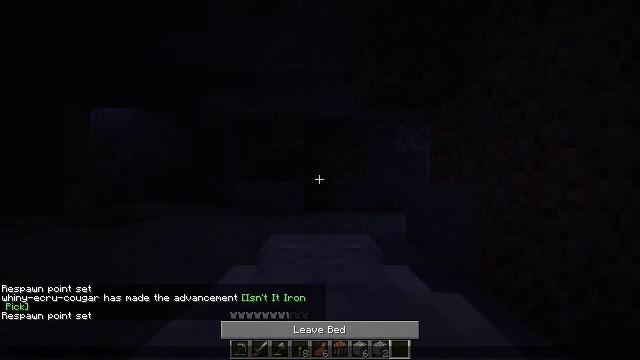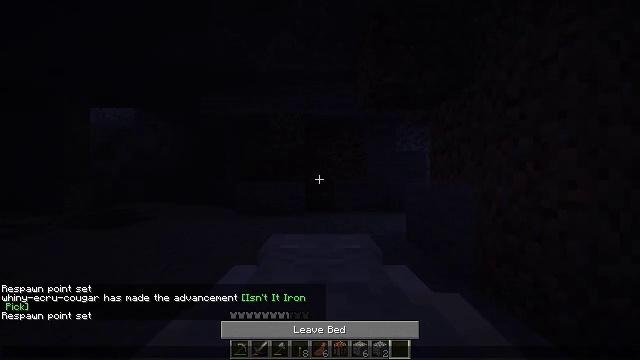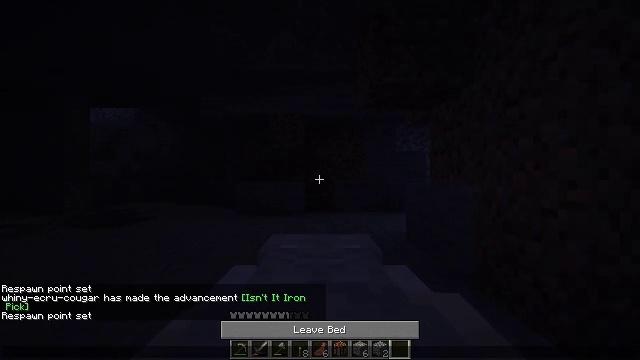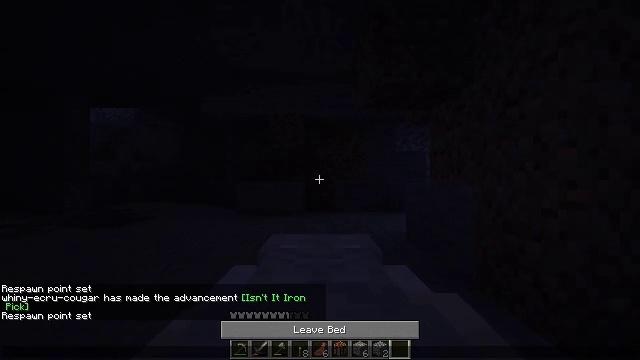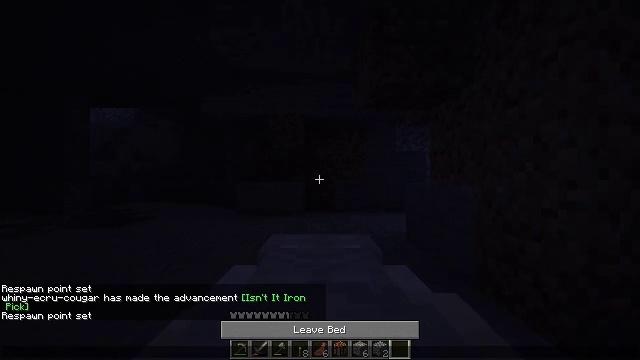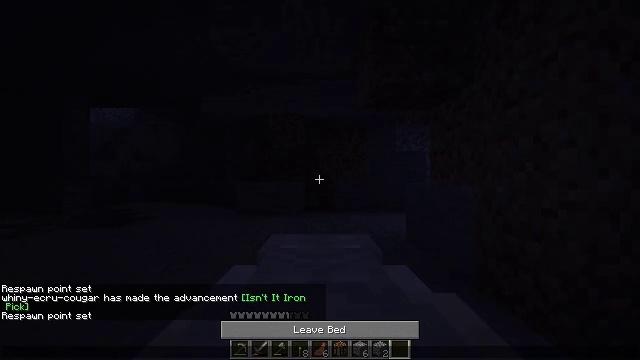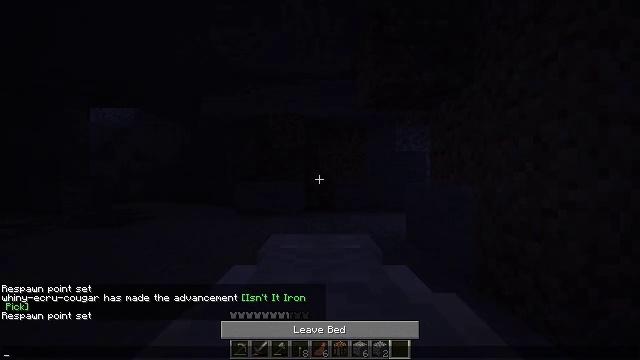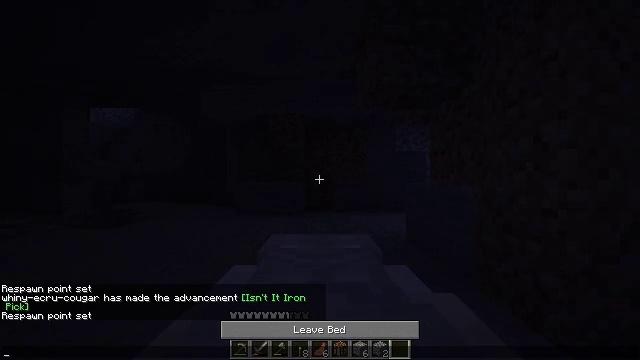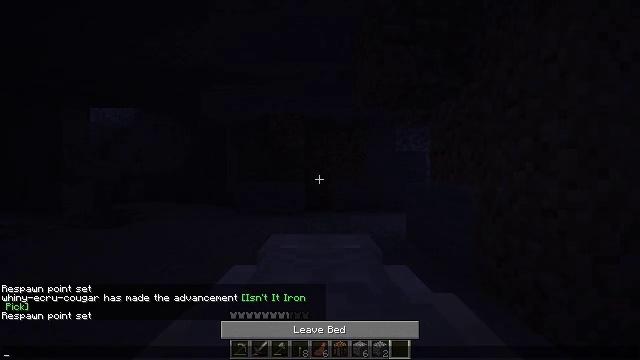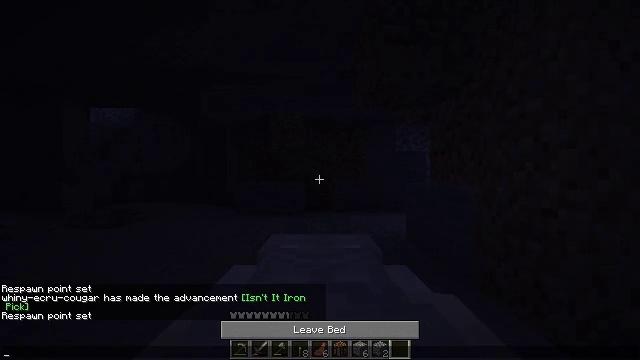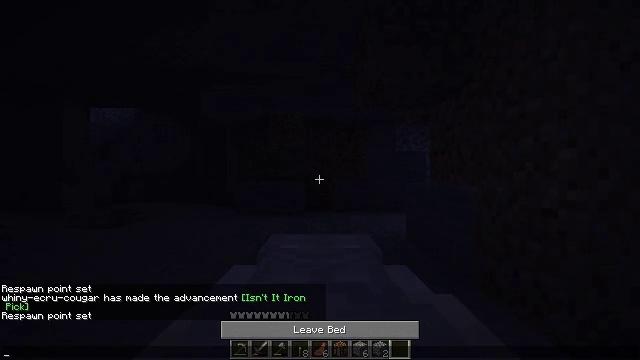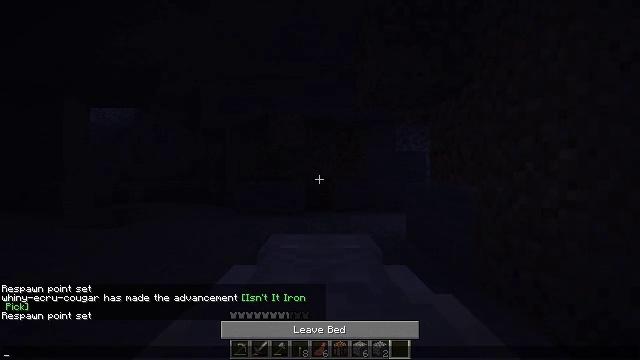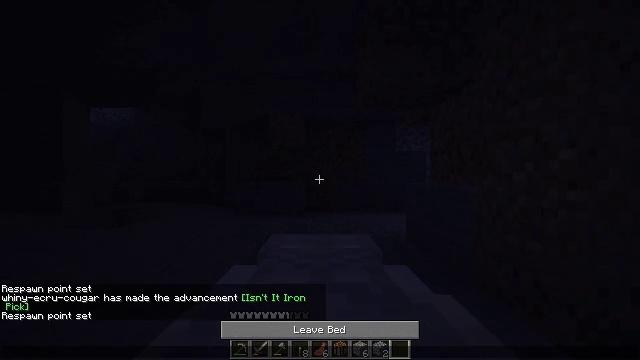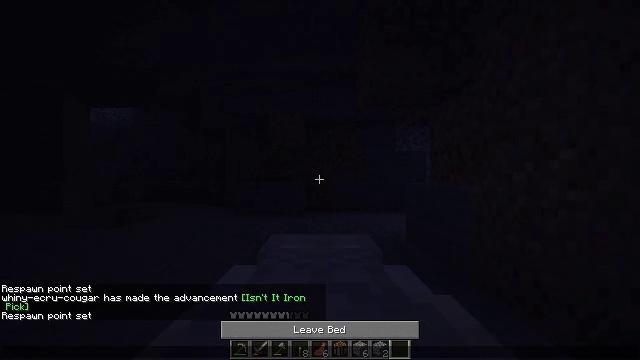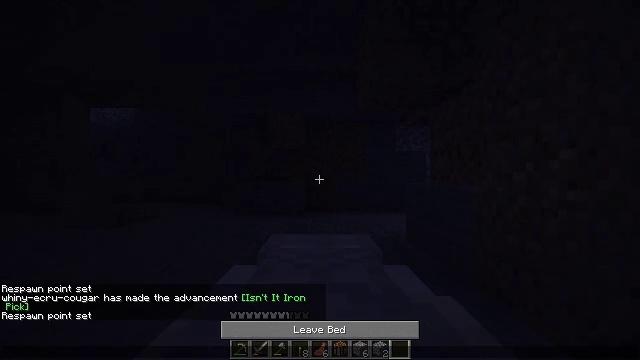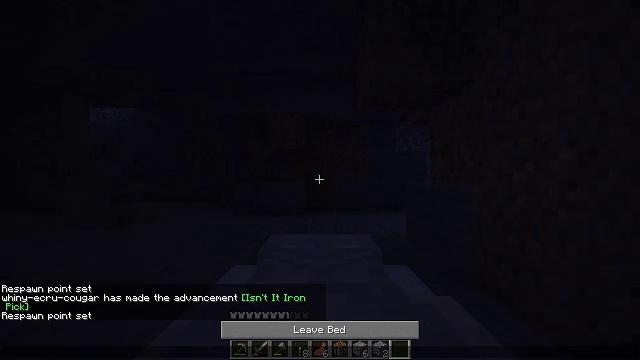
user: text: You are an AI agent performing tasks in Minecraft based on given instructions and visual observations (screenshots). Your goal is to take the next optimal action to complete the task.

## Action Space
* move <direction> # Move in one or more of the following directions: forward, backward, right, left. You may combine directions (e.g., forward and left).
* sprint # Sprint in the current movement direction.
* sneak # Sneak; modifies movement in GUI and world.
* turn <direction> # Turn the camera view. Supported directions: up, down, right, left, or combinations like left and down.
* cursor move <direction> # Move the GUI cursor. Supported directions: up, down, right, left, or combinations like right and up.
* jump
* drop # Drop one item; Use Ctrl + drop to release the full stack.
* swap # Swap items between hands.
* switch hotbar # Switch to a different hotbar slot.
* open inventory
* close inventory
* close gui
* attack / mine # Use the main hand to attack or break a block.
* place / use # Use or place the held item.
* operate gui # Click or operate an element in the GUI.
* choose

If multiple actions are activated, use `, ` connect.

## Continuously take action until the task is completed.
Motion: motion action
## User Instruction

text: Attack the white bed to collect it.
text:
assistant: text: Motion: no_op
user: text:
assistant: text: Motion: no_op
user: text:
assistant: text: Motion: no_op
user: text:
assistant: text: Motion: no_op
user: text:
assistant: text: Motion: no_op
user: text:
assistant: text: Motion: no_op
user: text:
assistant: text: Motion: no_op
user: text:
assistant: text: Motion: no_op
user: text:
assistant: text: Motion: no_op
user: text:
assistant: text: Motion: no_op
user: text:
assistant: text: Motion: no_op
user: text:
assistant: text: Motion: no_op
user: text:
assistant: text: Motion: no_op
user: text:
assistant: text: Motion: no_op
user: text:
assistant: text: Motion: no_op
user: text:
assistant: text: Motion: no_op
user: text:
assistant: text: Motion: no_op
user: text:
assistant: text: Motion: no_op
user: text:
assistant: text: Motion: no_op
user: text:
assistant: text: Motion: no_op
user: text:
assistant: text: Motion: no_op
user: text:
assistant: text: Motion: no_op
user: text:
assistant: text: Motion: no_op
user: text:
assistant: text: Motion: no_op
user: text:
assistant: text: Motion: no_op
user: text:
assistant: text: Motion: no_op
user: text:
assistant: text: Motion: no_op
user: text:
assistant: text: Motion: no_op
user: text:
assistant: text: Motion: no_op
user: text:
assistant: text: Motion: no_op